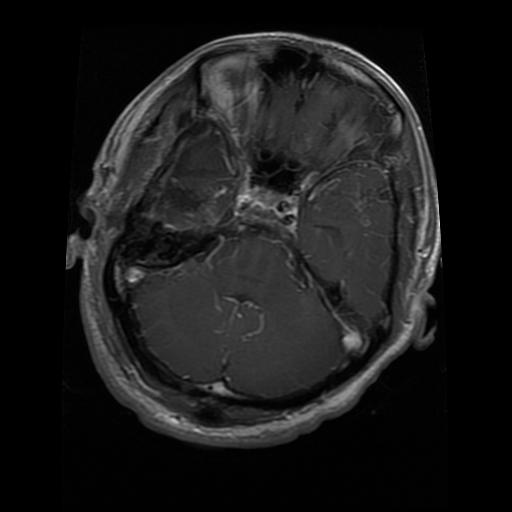
Label: glioma